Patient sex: M
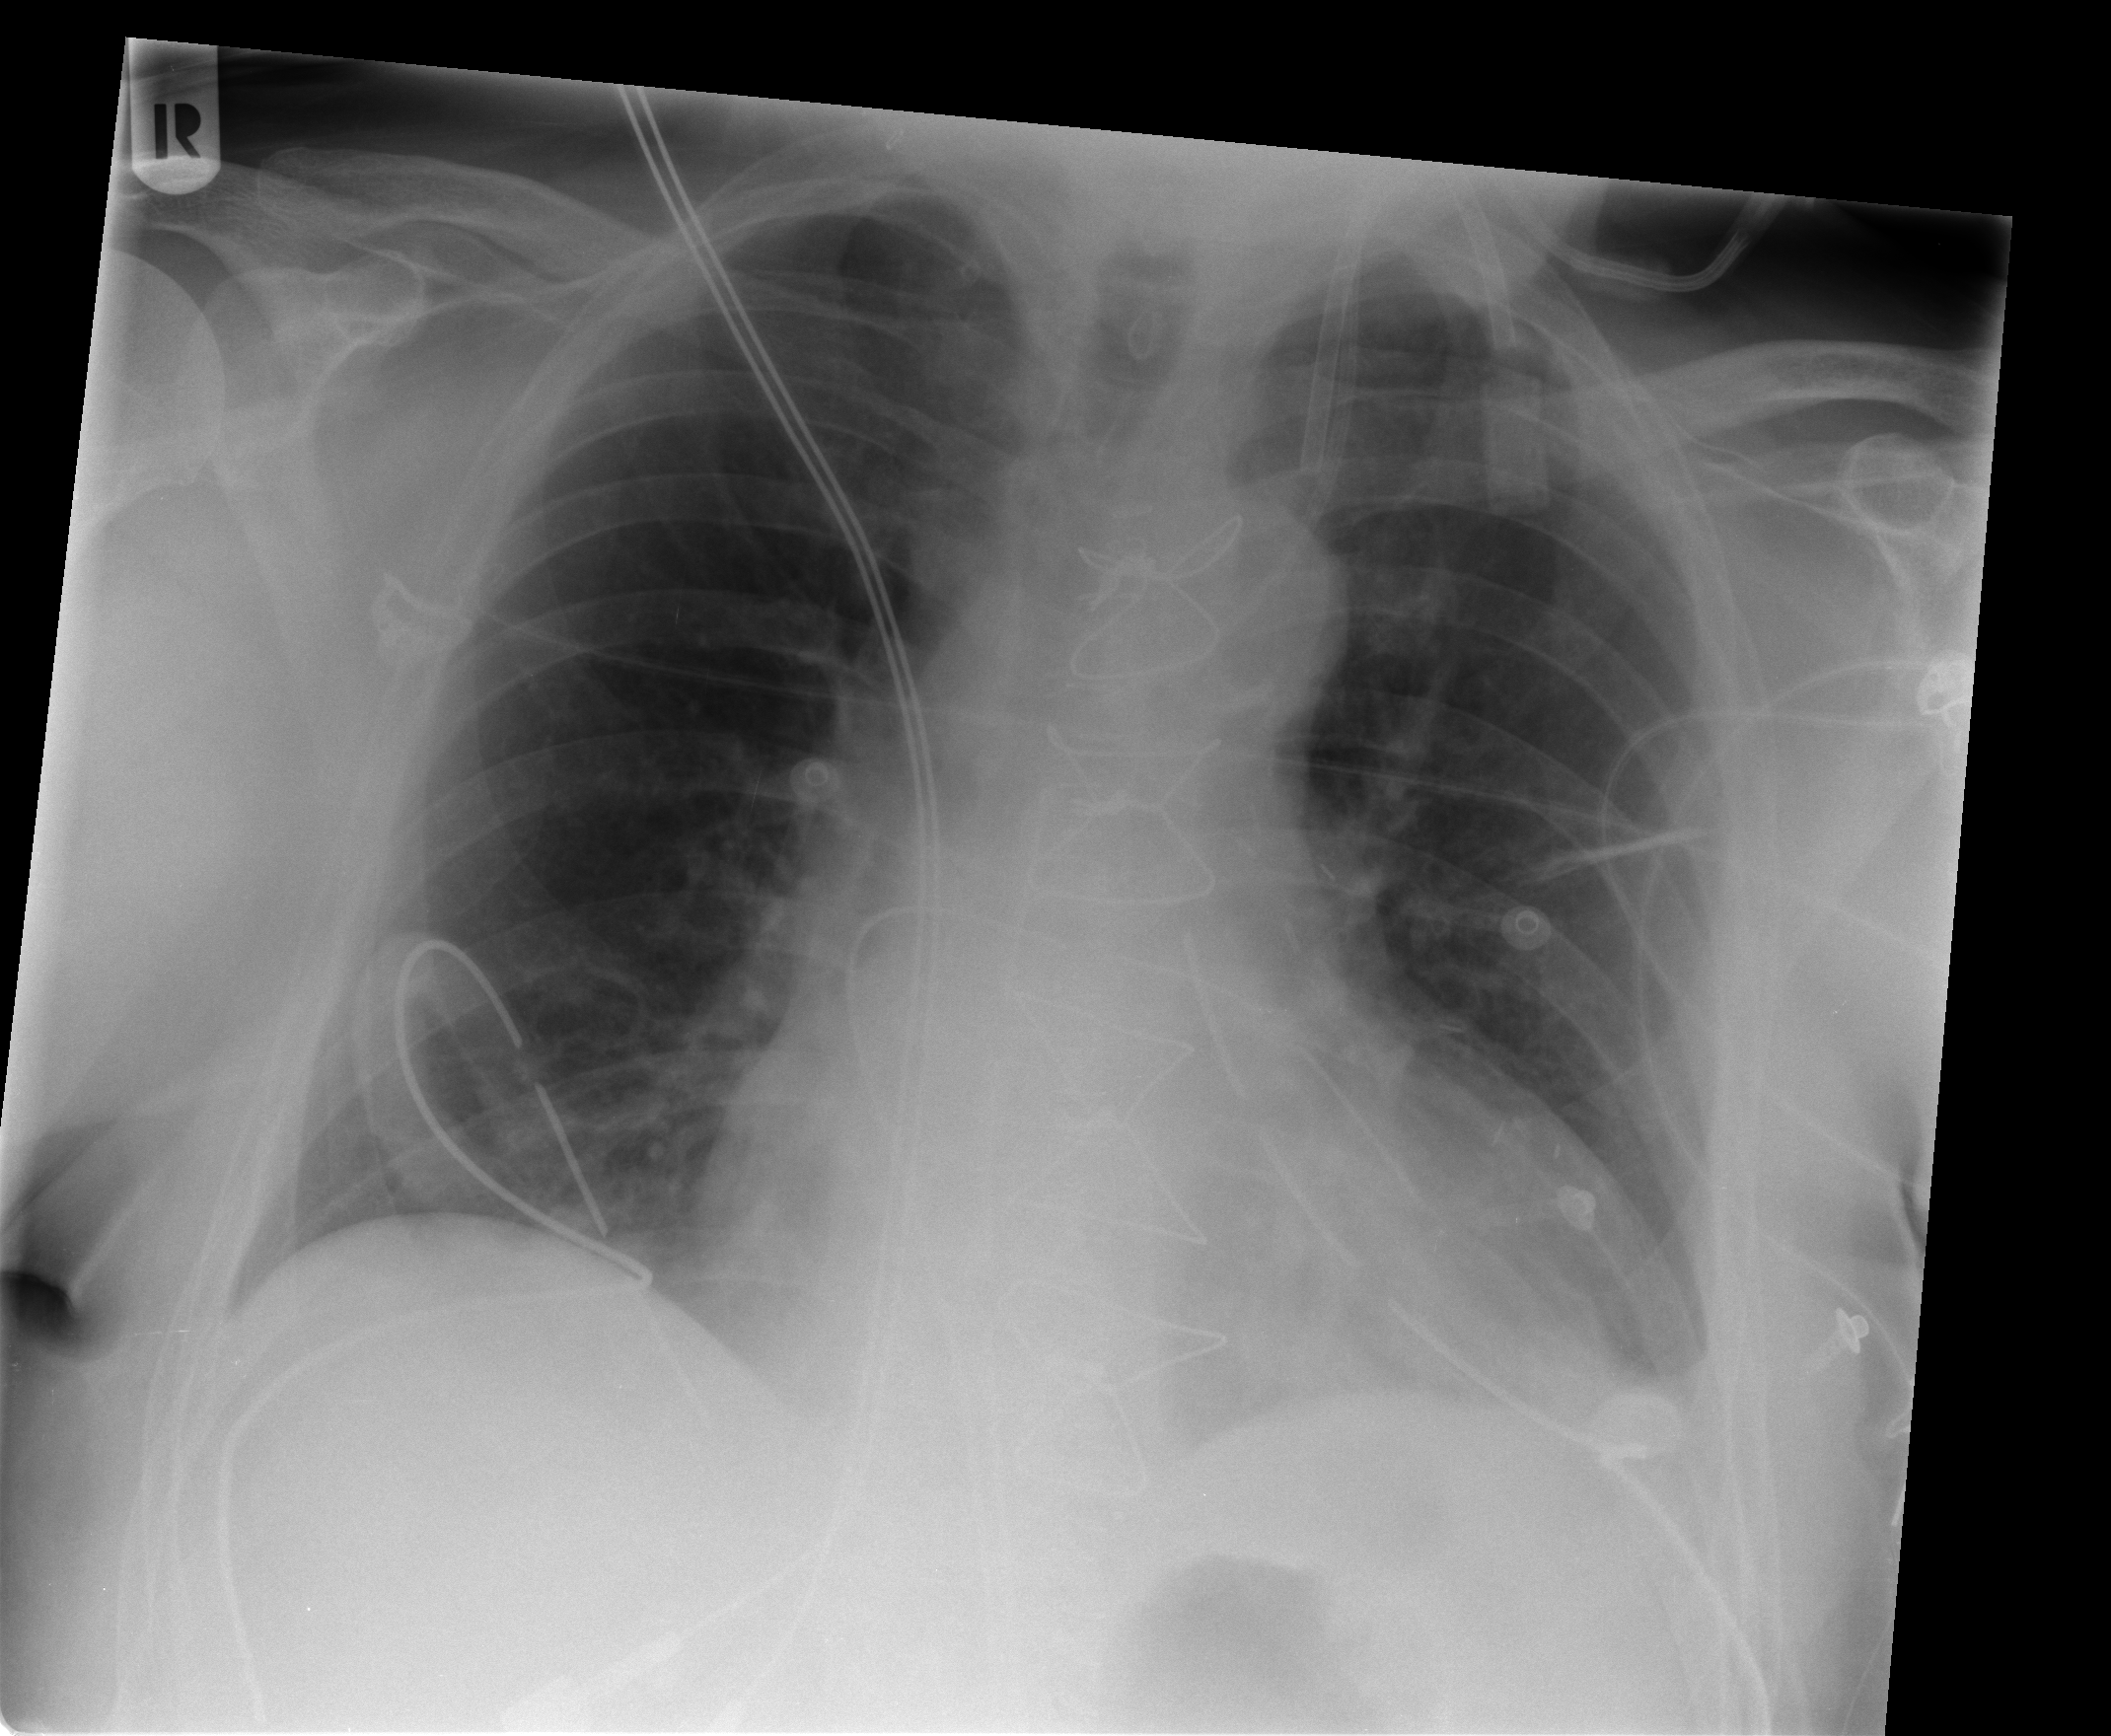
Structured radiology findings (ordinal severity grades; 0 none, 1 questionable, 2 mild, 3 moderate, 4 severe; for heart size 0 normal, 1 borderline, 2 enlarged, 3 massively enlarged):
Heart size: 2
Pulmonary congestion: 2
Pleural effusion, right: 0
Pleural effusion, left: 2
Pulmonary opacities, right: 0
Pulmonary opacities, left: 0
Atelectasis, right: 1
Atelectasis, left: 2